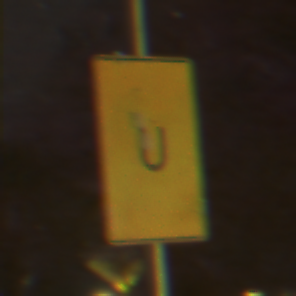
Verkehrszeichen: AnkuendigungOderFortsetzungUmleitungOhnePfeilsymbol
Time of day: Night
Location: Outdoor (Suburban)
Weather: Clear
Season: NotSpecified
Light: Artificial